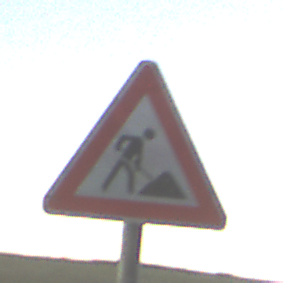
Verkehrszeichen: Arbeitsstelle
Umgebung: Outdoor, Nature
Tageszeit: Night
Wetter: Clear
Licht: Natural
Jahreszeit: NotSpecified
Kontrast: HighContrast